Interaction volume radius: 5 \u00c5
Interaction volume height: 20 \u00c5
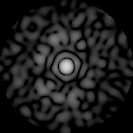
Disorder parameter: 0.8257